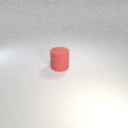
large red rubber cylinder